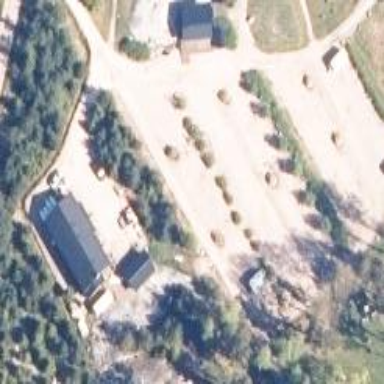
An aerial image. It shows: Caravan site for tourism.